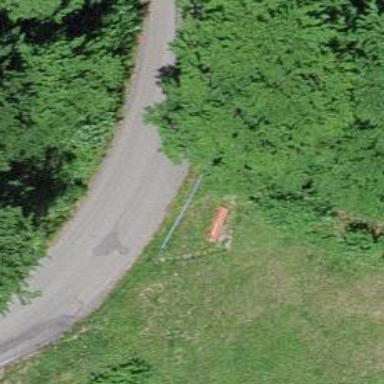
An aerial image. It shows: Bench for seating.